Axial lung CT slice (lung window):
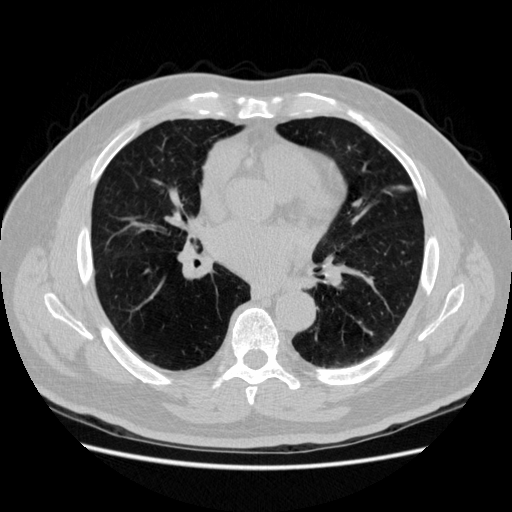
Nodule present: no